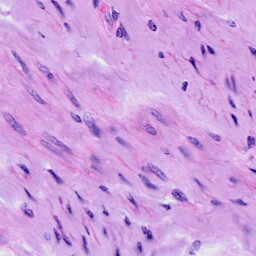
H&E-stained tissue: Cervix